Question: I have an app whose navigation tree is described on the attached image. Basically, I have two main screens (Home and Profile), both of which can access the settings screen. On that settings screen I can go to many different specific setting screens to change. Once the user accepts the changes in any of those screens, it goes back to the main settings screen.

The expected behavior of the back button is the following:
- - 'S{x}'
I'm currently using the default back behavior, but I have issues on the following case:
'''
Home -> Settings -> S1 -> Settings -> S1 -> Settings
'''
If the user presses the Back button, I would like it to go back to the Home screen, but it goes back to S1, and then back to Settings, and then back to S1 and so on, depending on how many times I entered the S1 screen.
How can I make the Settings view to "remember" to which screen it should go back to?
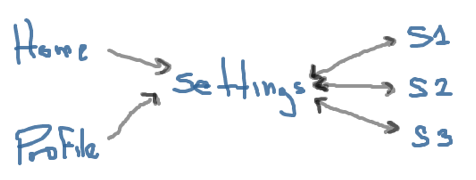
Answer: Don't manage your view controller hierarchy manually. Use 'UINavigationController', this is what it is designed for. When you need to go from your home screen to your settings screen, instantiate your settings view controller and push it onto the stack. When you need to go from your settings screen to S1, instantiate your S1 controller and push it onto the stack. When you need to come back out from S1 to your settings screen, pop it off the stack. When you need to come back out from your settings screen to your home screen, pop it off the stack.